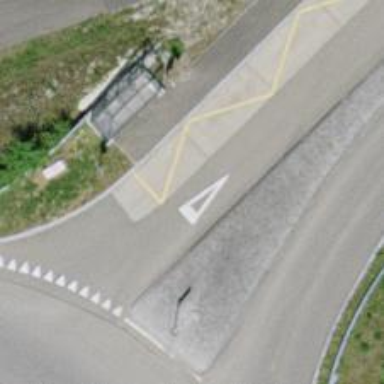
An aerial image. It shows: Public transport stop position.